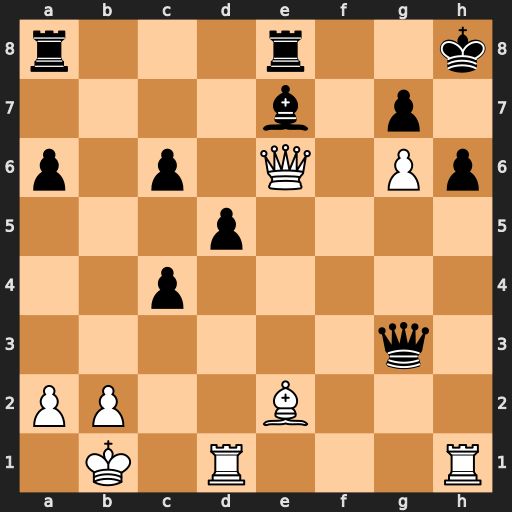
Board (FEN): r3r2k/4b1p1/p1p1Q1Pp/3p4/2p5/6q1/PP2B3/1K1R3R
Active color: w
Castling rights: -
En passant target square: -
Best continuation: Rxh6+ gxh6 Qf7 Qxg6+ Qxg6